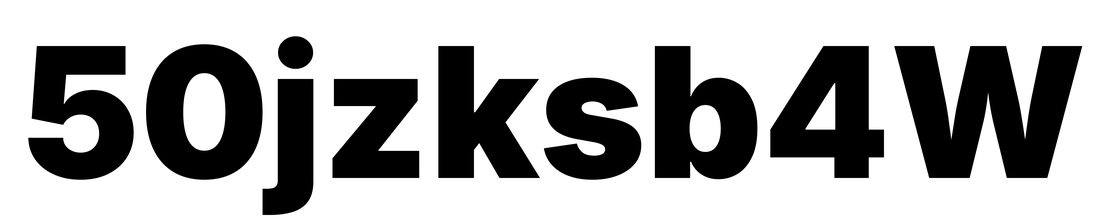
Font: Inter_Black